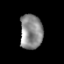
Tissue: prostate
Cell type: T cells
Senescence score: 0.3182
Nuclear area (px): 760
Mean DAPI intensity: 139.895